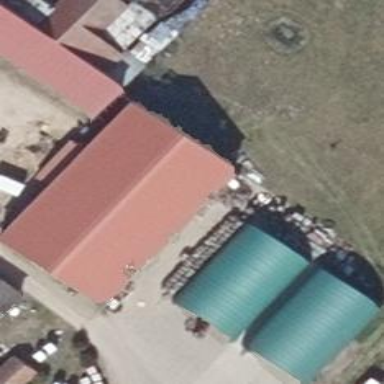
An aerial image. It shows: Barn.